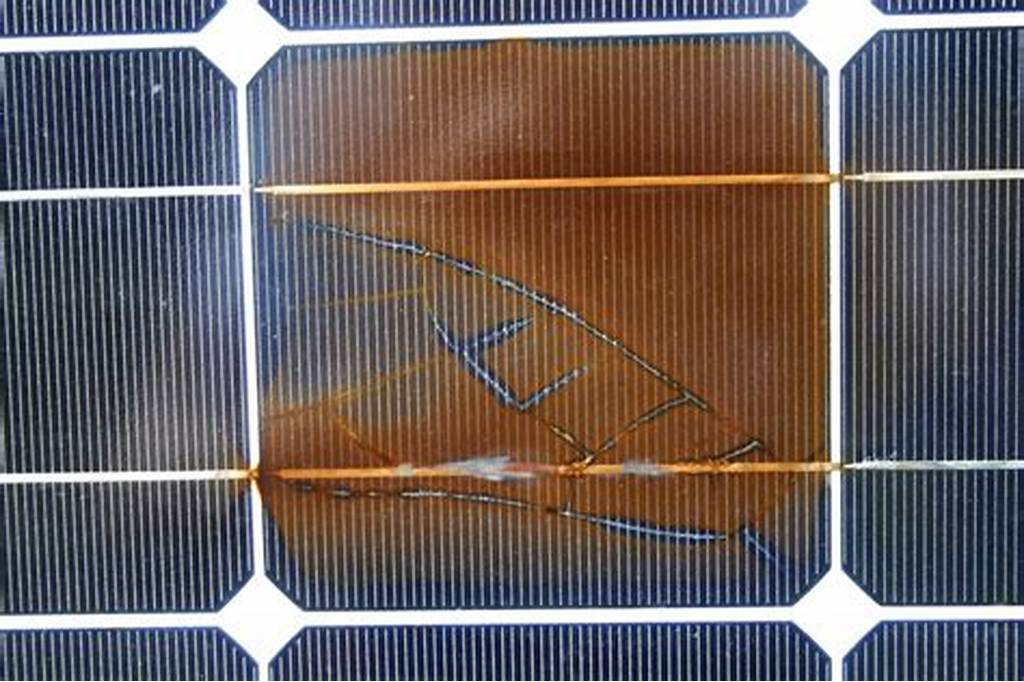
Label: Electrical-damage